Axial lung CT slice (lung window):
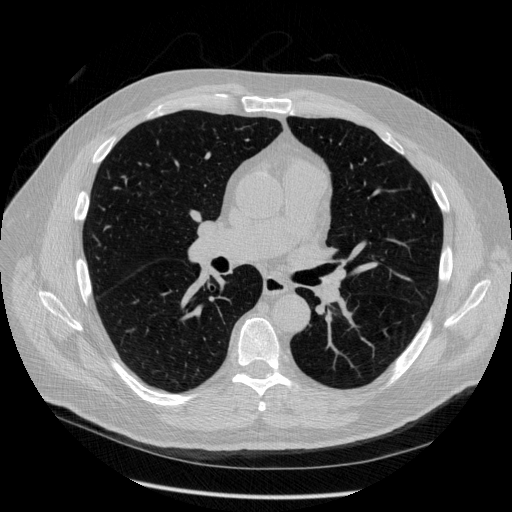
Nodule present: no